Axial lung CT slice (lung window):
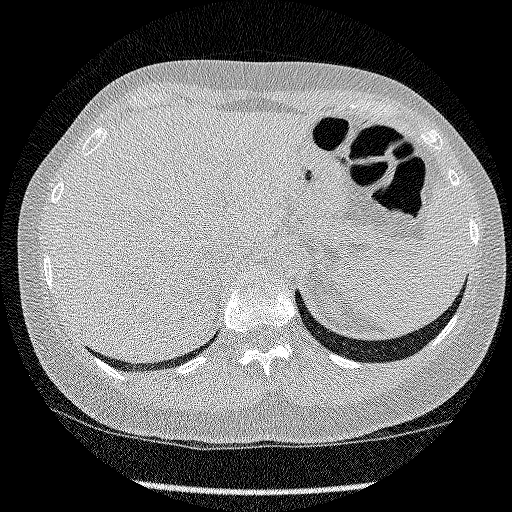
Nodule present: no